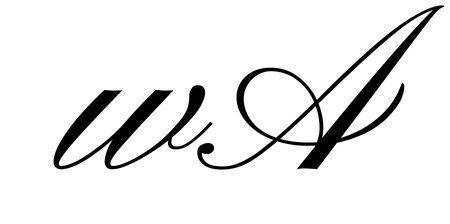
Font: PinyonScript-Regular